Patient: sex M, age 53
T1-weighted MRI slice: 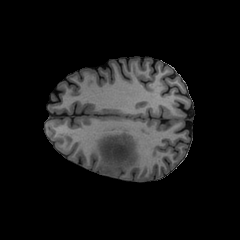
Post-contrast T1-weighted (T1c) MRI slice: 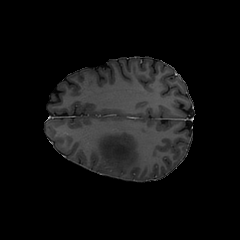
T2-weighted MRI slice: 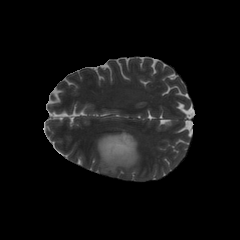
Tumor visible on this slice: yes
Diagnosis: Astrocytoma, IDH-mutant
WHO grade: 4